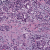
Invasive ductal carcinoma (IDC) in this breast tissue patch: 1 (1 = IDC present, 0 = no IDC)